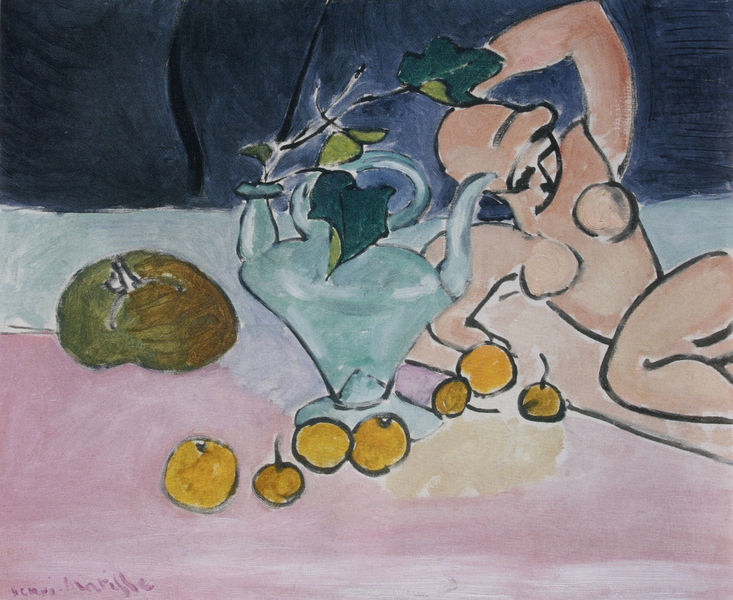
Titel: Nature morte au lierre, Stillleben mit Efeu
Künstler: Henri Matisse
Standort: Paris
Institution: Centre Pompidou, Musée National d'Art Moderne
Schlagwörter: akt, blau, blätter, laub, nackt, wasser, gelb, grün, blume, busen, frau, nacht, obst, rot, arm, rosa, früchte, kanne, stilleben, vase, äpfel, liegen, blumenvase, abstrakt, brot, liegend, zweig, matisse, nude, kürbiss